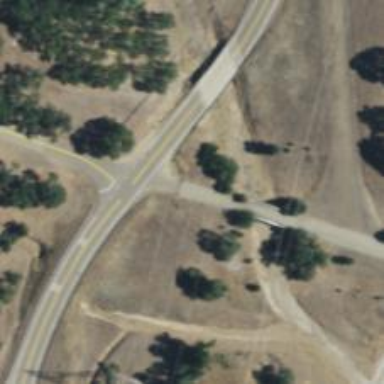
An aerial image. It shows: Unclassified road.